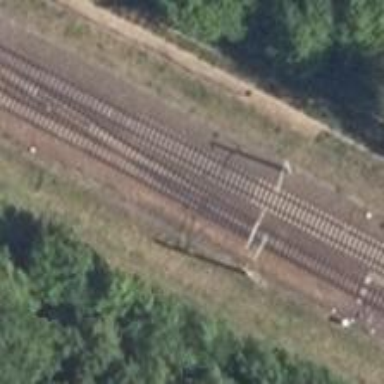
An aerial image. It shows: Railway track with contact lines for electrification.